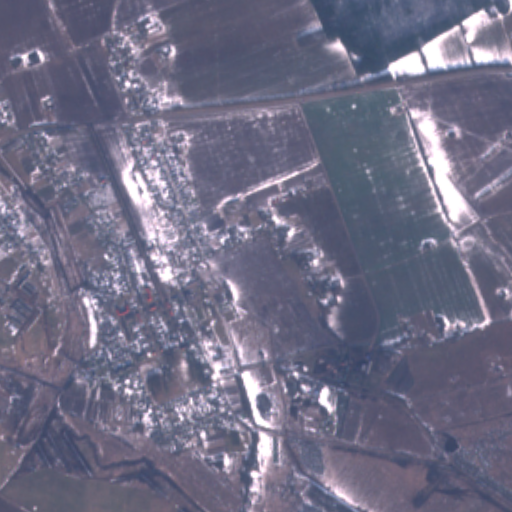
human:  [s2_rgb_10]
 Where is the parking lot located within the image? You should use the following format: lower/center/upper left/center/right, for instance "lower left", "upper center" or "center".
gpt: The parking lot is located in the lower right of the image.
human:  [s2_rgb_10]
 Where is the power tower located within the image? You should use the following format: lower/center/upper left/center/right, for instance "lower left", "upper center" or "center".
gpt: The power tower is located in the upper right of the image.
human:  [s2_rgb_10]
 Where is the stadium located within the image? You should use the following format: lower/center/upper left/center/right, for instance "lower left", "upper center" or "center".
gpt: The stadium is located in the lower left of the image.
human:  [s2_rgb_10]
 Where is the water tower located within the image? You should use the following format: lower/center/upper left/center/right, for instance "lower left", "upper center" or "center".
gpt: The water tower is located in the center left of the image.
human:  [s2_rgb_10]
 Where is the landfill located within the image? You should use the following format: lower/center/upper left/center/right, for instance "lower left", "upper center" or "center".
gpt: There is no landfill in the image.